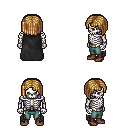
a pixel art fantasy rpg character, male body template, skeleton, black cape, teal pants, blonde pageboy hairstyle, brown shoes, four views (front, back, left, right), 2x2 character sprite sheet, small pixel art, hard edges, no anti-aliasing